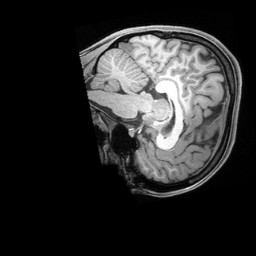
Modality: T1w
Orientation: sagittal
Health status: healthy
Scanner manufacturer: siemens
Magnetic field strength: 3 T
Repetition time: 2.4 s
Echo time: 0.00201 s